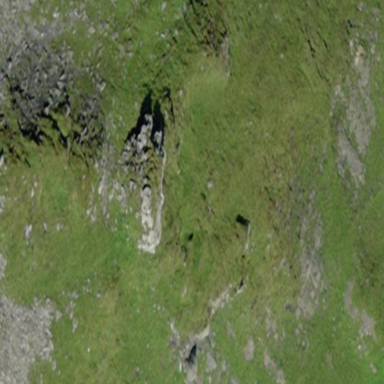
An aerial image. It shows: Landscape dominated by bare rock.